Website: ulta-beauty
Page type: cross-sells
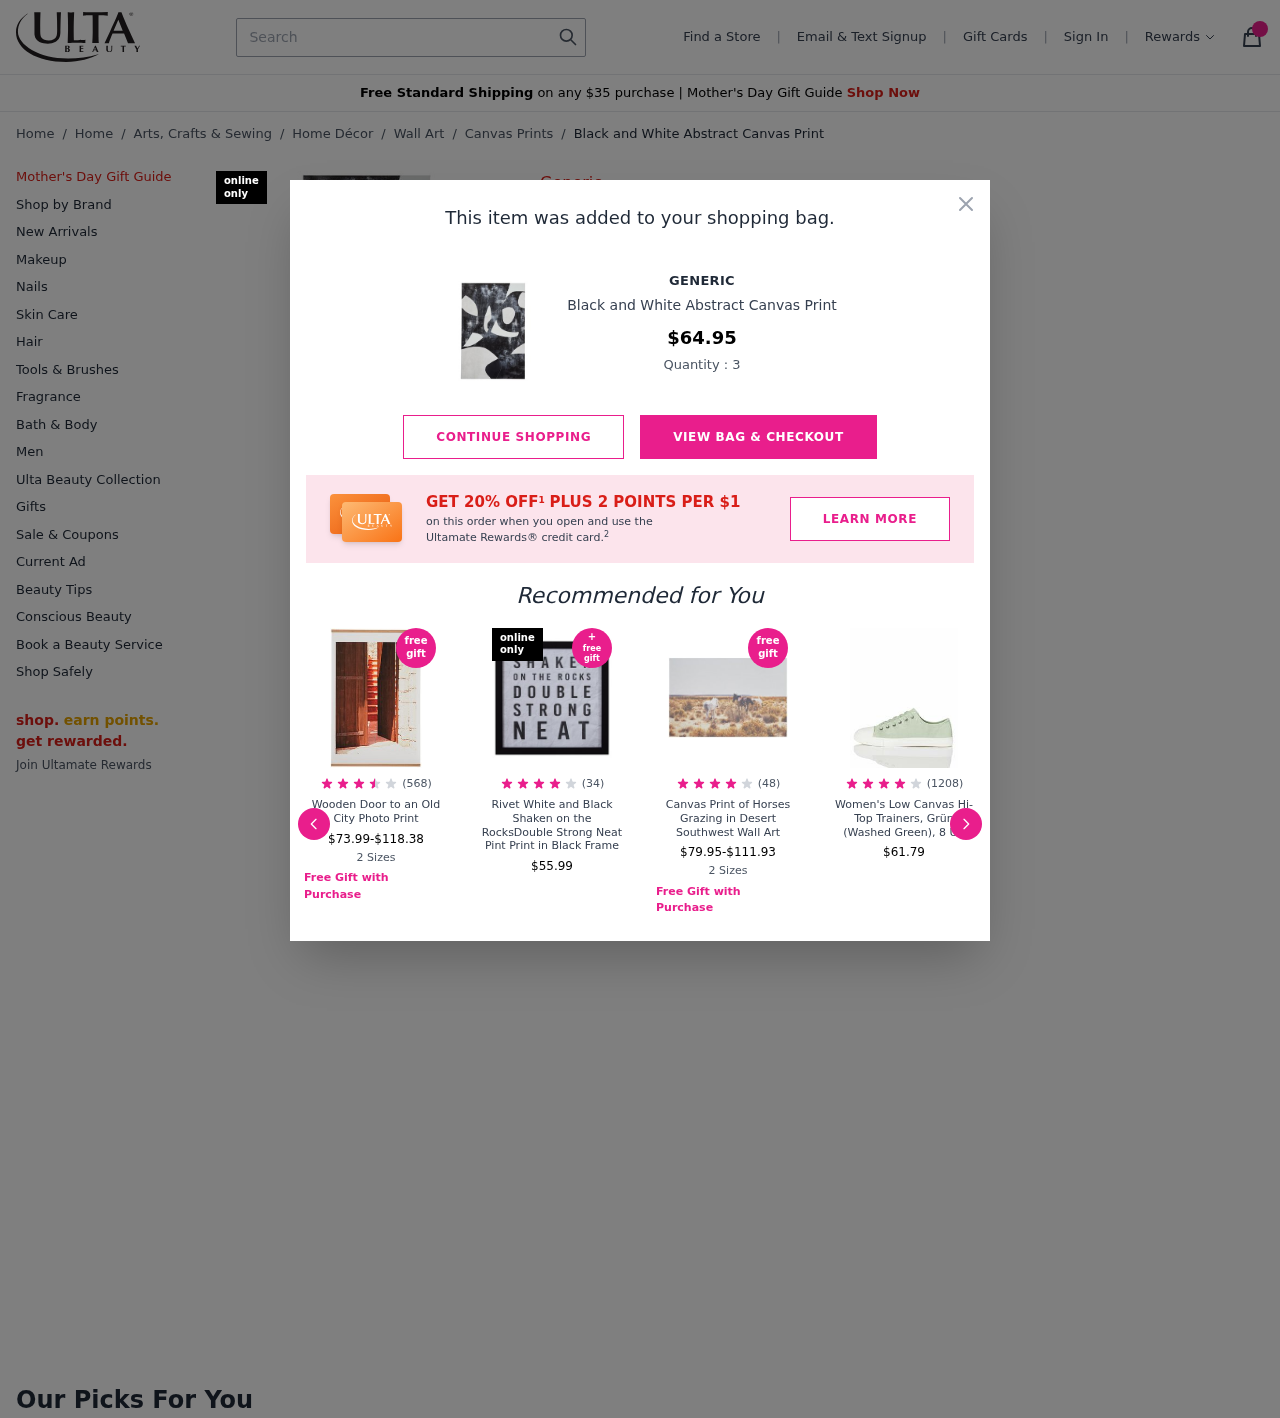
Product elements: key: PRODUCT1_BRAND
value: Generic
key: PRODUCT1_BREADCRUMB
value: Home
Arts, Crafts & Sewing
Home Décor
Wall Art
Canvas Prints
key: PRODUCT1_NAME
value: Black and White Abstract Canvas Print
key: PRODUCT1_QUANTITY
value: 3
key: PRODUCT2_NAME
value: Wooden Door to an Old City Photo Print
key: PRODUCT2_NUM_RATINGS
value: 568
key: PRODUCT2_PRICE
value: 73.99
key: PRODUCT2_RATING
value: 3.7
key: PRODUCT3_NAME
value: Rivet White and Black Shaken on the RocksDouble Strong Neat Pint Print in Black Frame
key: PRODUCT3_NUM_RATINGS
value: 34
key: PRODUCT3_PRICE
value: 55.99
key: PRODUCT3_RATING
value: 4.4
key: PRODUCT4_NAME
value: Canvas Print of Horses Grazing in Desert Southwest Wall Art
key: PRODUCT4_NUM_RATINGS
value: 48
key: PRODUCT4_PRICE
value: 79.95
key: PRODUCT4_RATING
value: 4.4
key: PRODUCT5_NAME
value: Women's Low Canvas Hi-Top Trainers, Grün (Washed Green), 8 UK
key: PRODUCT5_NUM_RATINGS
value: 1208
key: PRODUCT5_PRICE
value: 61.79
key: PRODUCT5_RATING
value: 4.4
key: PRODUCT1_BRAND2
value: GENERIC
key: PRODUCT1_NAME2
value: Black and White Abstract Canvas Print
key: PRODUCT1_PRICE2
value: $64.95
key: PRODUCT2_PRICE_MAX
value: -$118.38
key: PRODUCT4_PRICE_MAX
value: -$111.93
Search elements: key: HEADER_SEARCH
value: Search